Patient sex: F
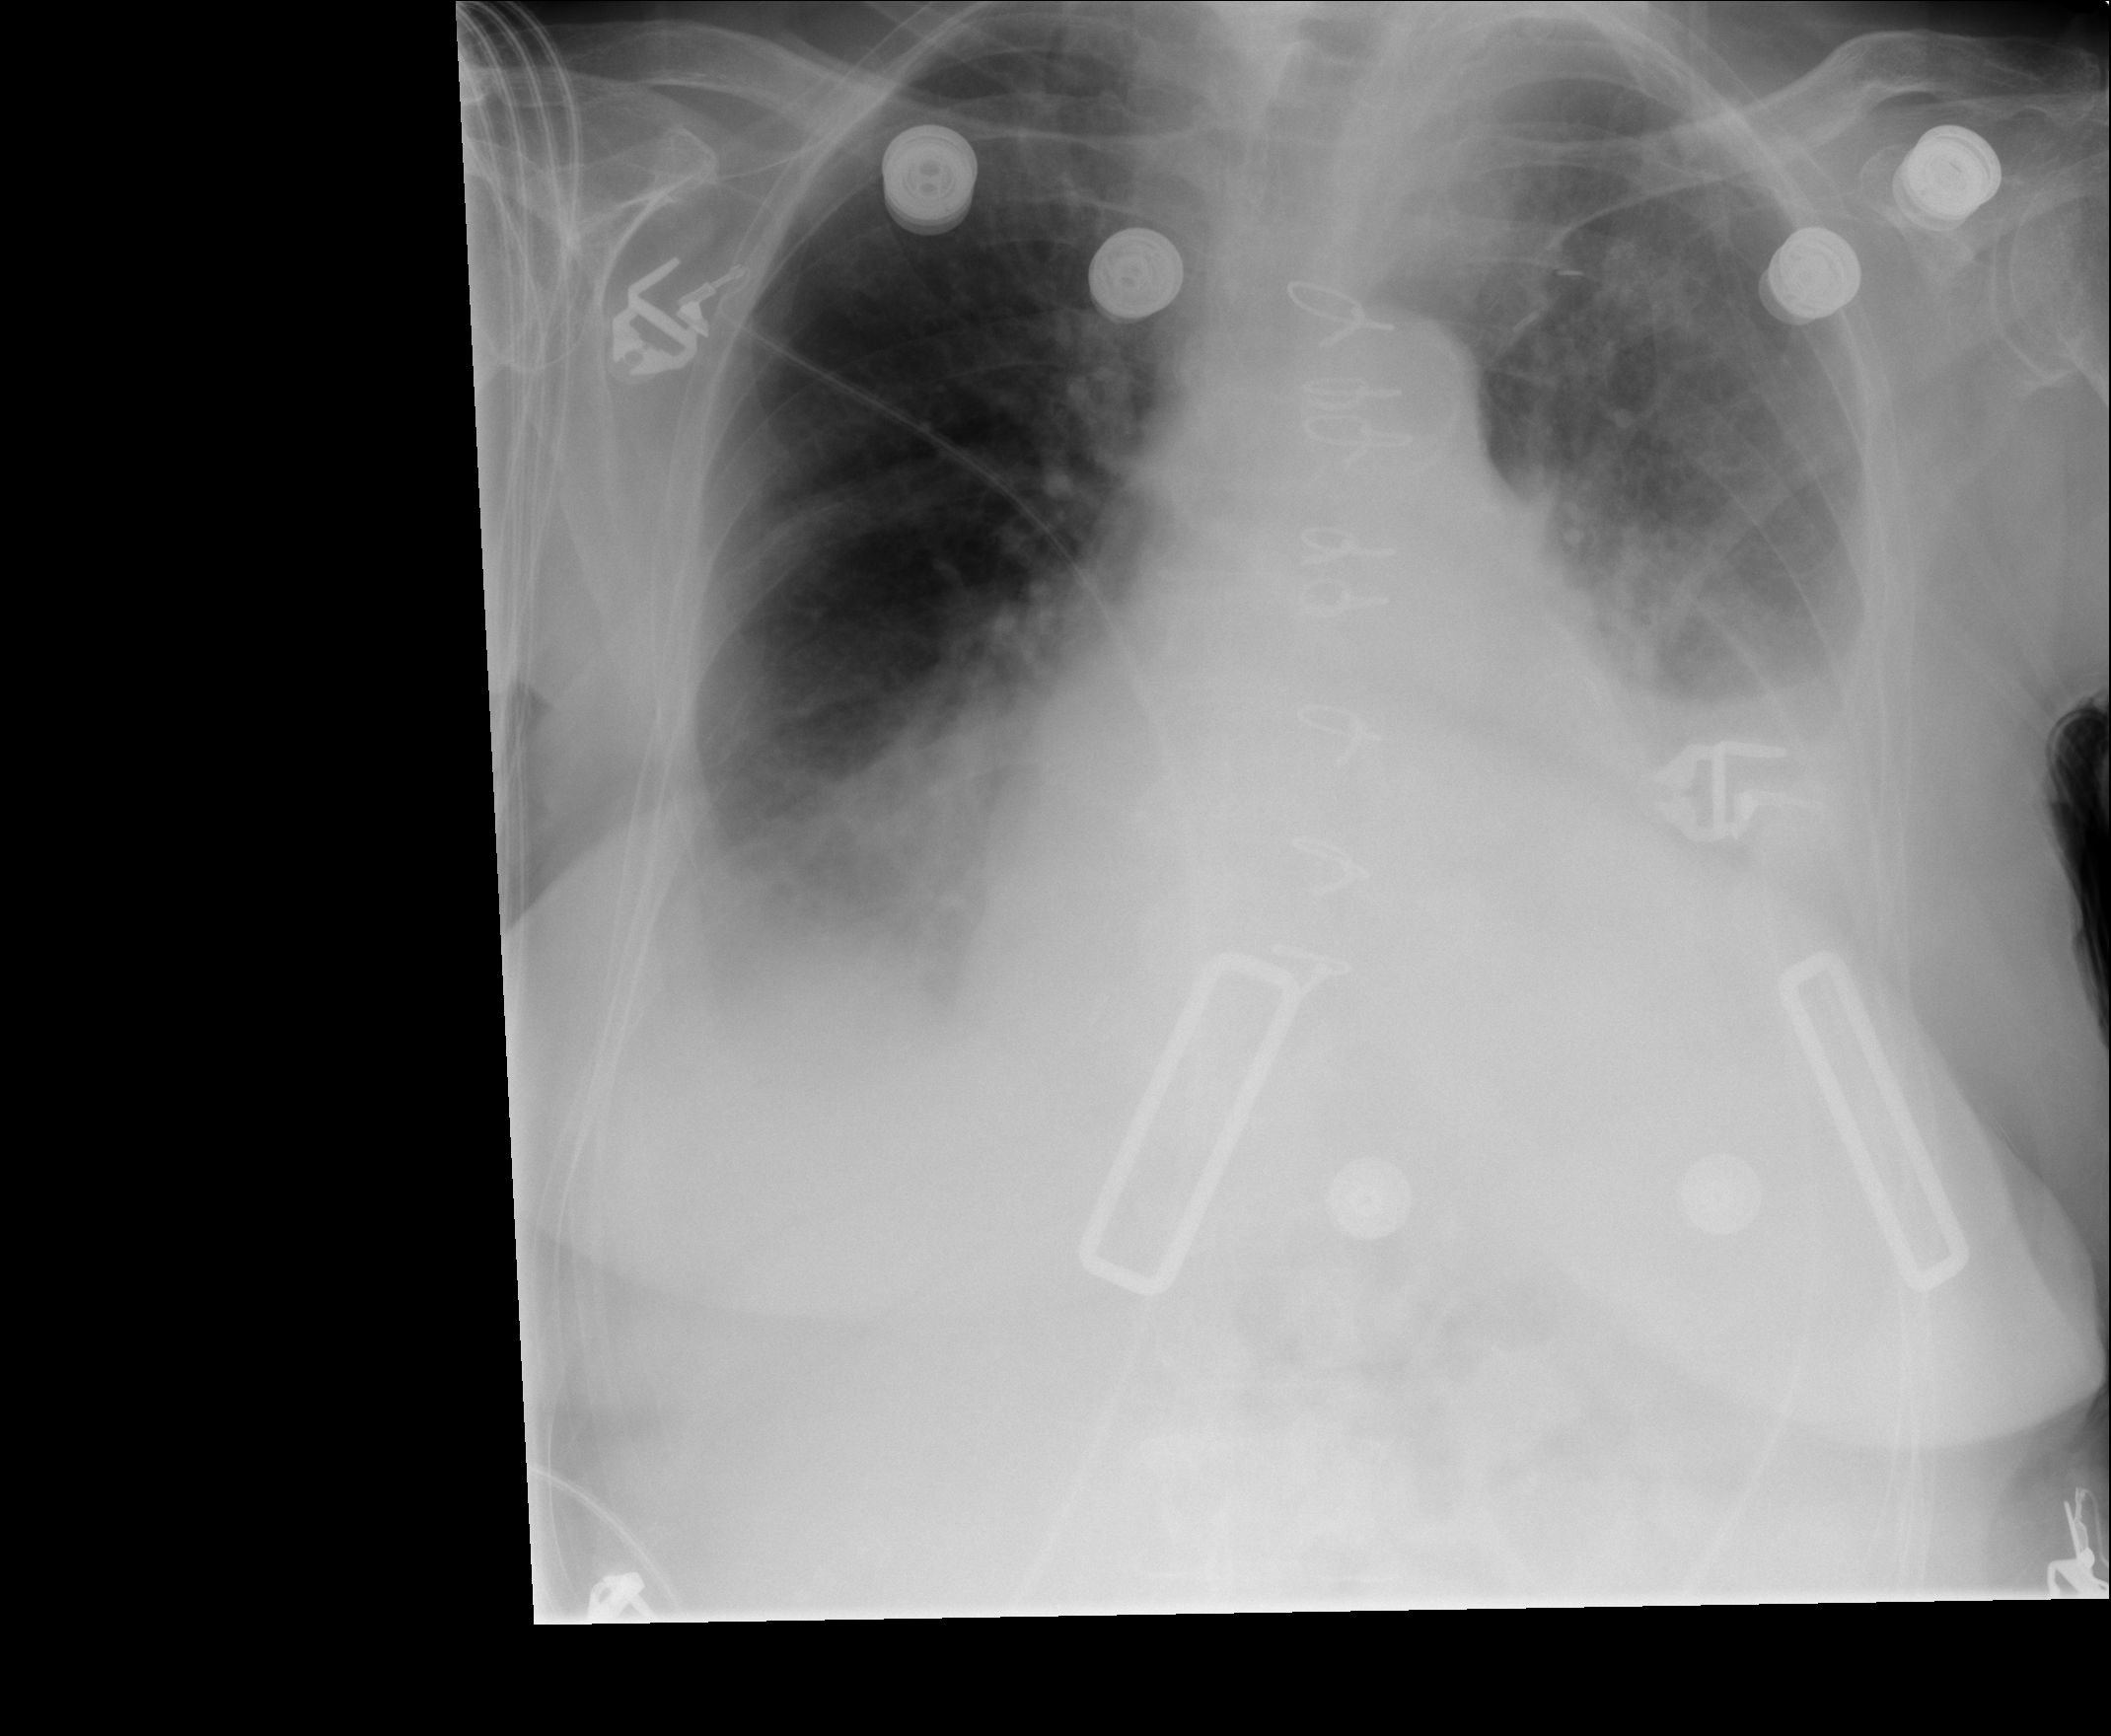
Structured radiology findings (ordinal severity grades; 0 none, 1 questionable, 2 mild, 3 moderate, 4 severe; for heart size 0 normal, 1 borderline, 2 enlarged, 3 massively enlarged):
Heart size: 2
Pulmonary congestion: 2
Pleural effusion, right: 2
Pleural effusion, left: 3
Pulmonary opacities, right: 0
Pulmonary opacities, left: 2
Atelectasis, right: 2
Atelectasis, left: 2